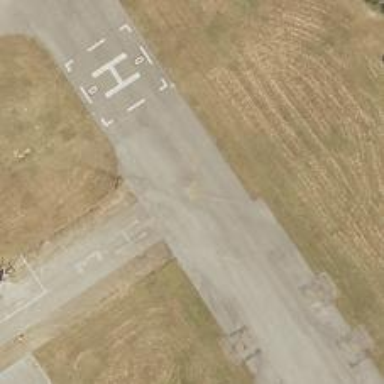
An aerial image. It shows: View of taxiway at the airport.